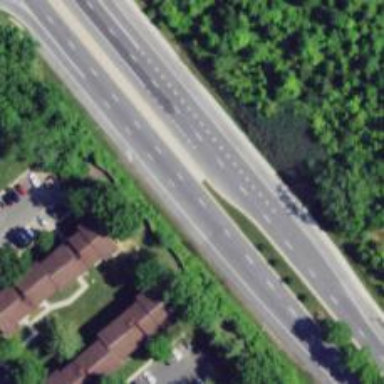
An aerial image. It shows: Asphalt trunk highway classified as expressway.